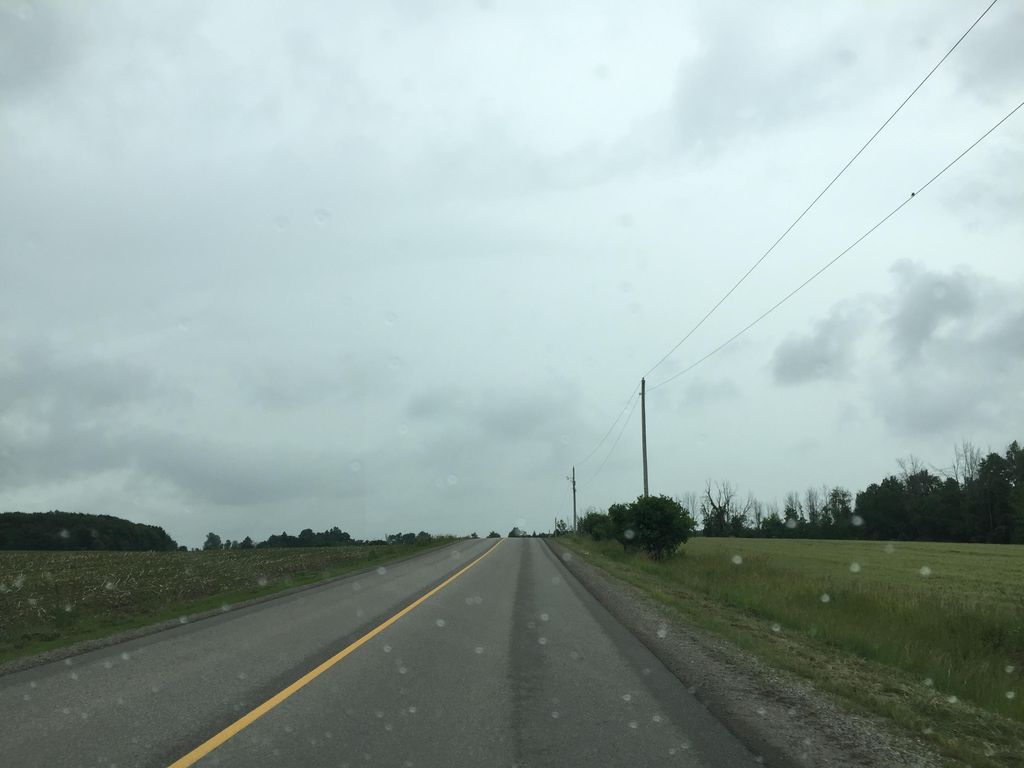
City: kitchener-waterloo